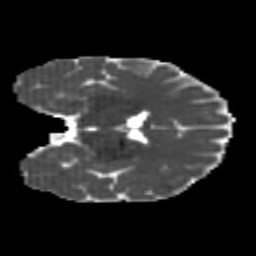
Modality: MD
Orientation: coronal
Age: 21
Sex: female
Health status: healthy
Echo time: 0.074 s